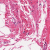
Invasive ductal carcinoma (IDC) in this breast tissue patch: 0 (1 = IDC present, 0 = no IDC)